Question: I'm now doing an application, where i need to put some elements in the top of the views sometimes.
For example, how could i do to make the entire CGRect red and not the green visible here :

Could i call addSubview method more than one time, and it won't be sad in memory management ?
Because i've tried a lot of things, like :
'''
[myUIImageView removeFromSuperview];
[muUIVew addsubview:myUIImageView];
'''
or :
'''
[myUIImageView didMoveToSuperview];
'''
But it gaves me an error...
Thank you !
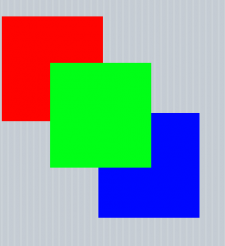
Answer: No, you should call 'addSubview' once. There are methods to manage subview position.
This is two methods you can use:
'''
[muUIVew sendSubviewToBack: myUIImageView];
[muUIVew bringSubviewToFront: myUIImageView];
'''
Should be pretty clear what they do.